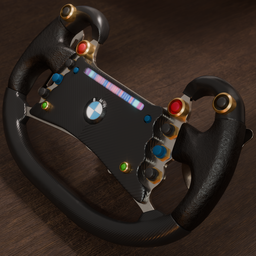
Label: mechanical